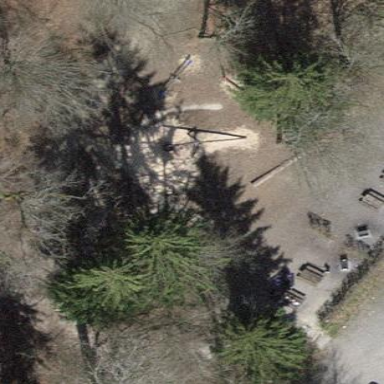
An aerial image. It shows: Playground area for leisure land.